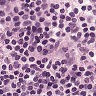
Metastatic tissue present: no